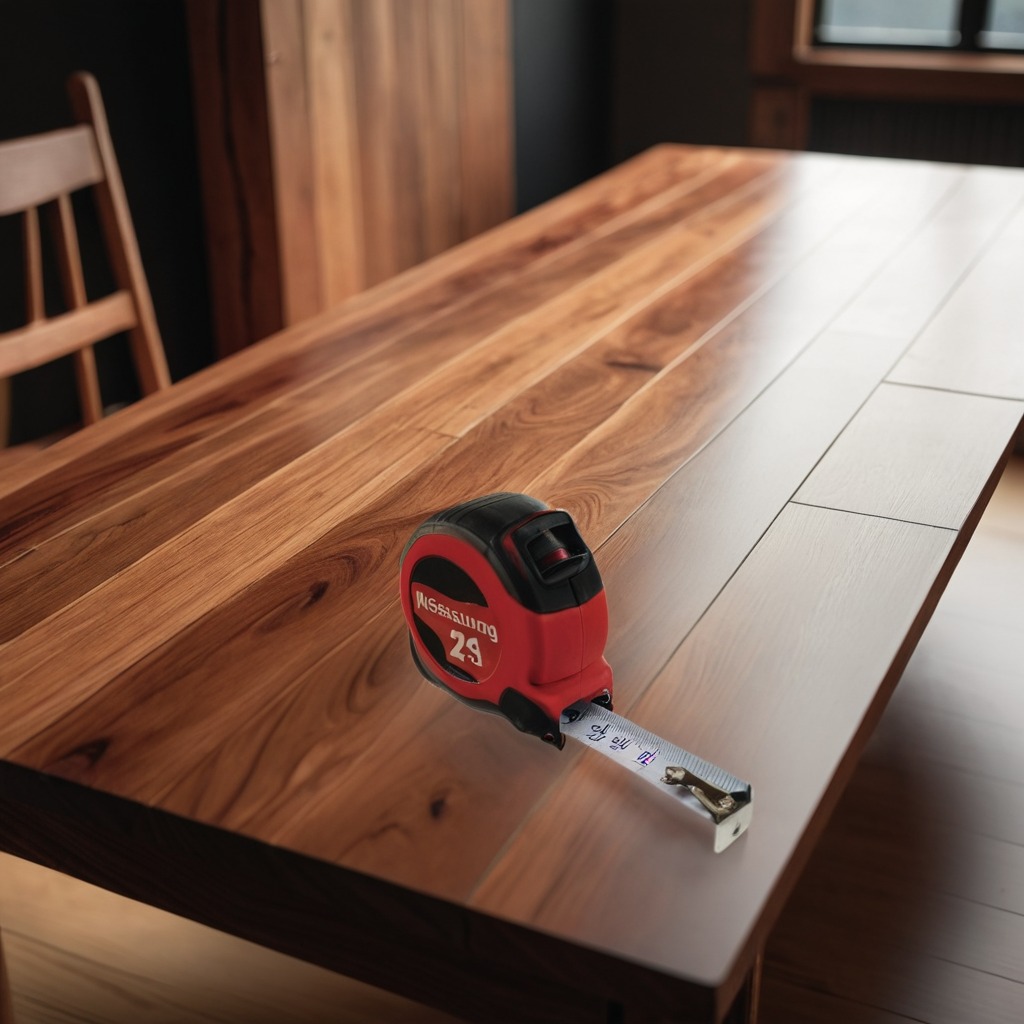
A measuring tape is lying on the wooden table.